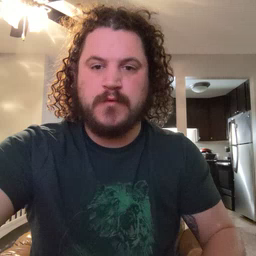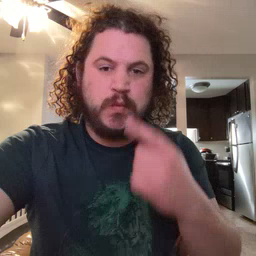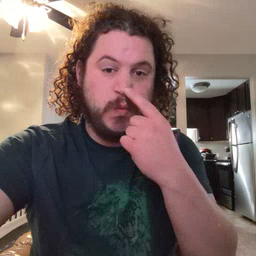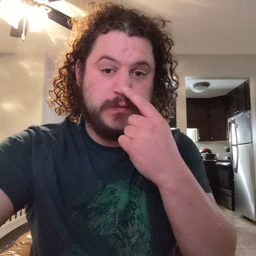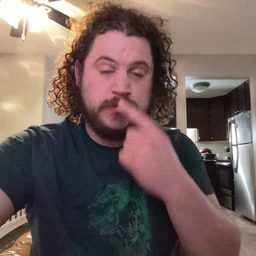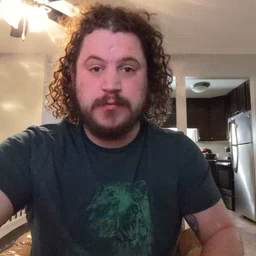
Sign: nose